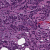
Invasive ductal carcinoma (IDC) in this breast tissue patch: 0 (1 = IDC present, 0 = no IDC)